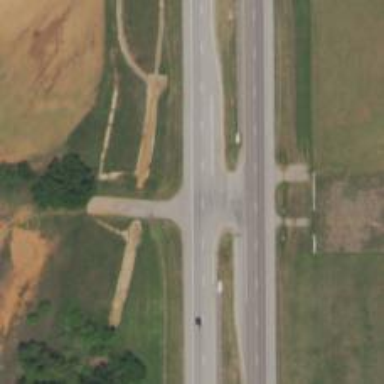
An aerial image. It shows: Trunk link highway.